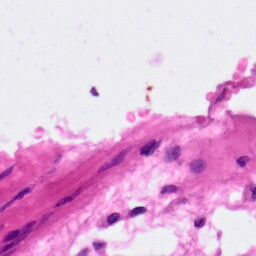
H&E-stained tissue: Pancreatic